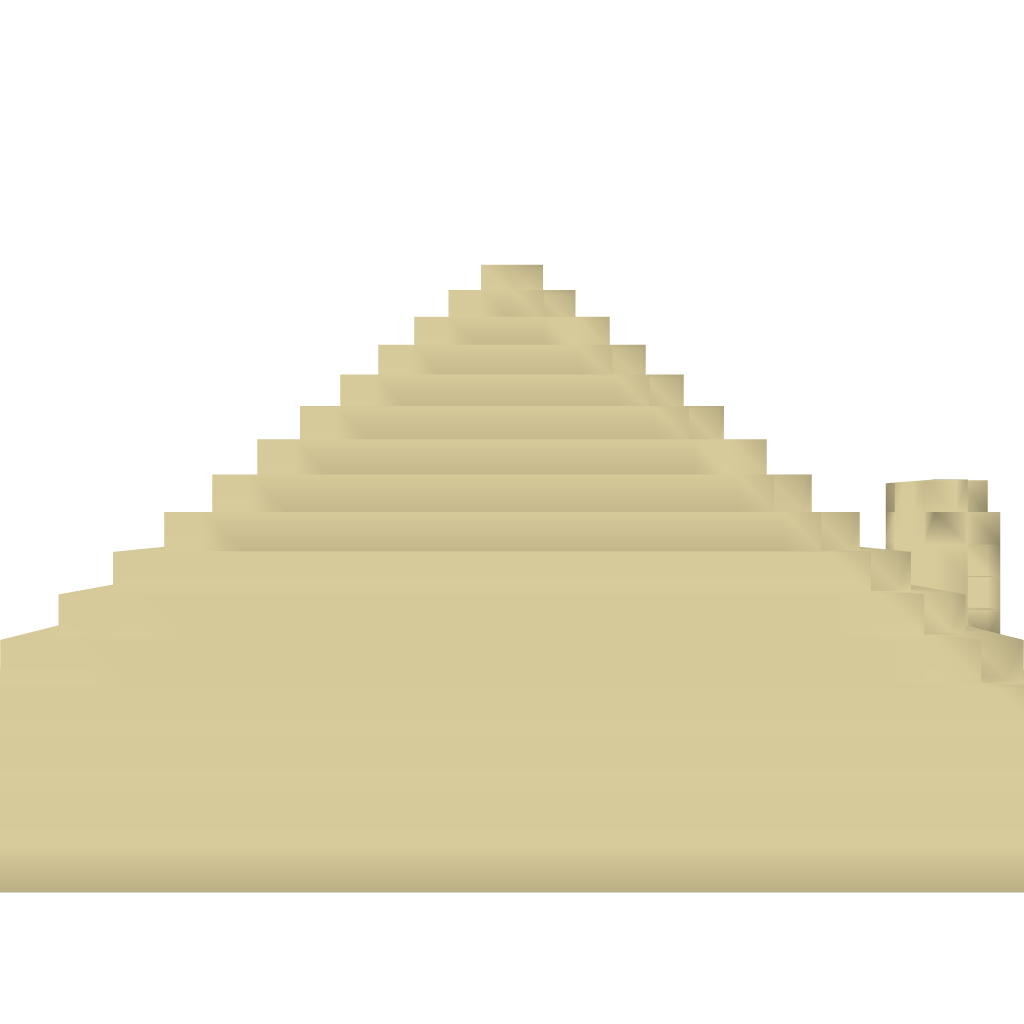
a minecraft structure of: Pyramid